Interaction volume radius: 5 \u00c5
Interaction volume height: 20 \u00c5
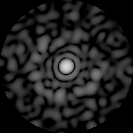
Disorder parameter: 0.8782